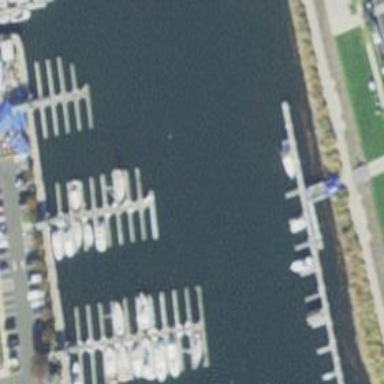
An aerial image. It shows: Man-made pier.